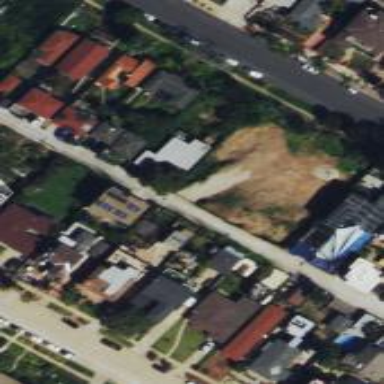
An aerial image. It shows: Alley classified as service road.